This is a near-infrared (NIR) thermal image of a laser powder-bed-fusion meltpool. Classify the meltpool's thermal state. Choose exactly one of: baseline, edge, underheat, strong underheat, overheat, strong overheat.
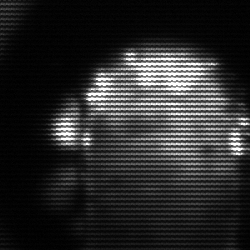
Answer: baseline